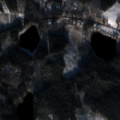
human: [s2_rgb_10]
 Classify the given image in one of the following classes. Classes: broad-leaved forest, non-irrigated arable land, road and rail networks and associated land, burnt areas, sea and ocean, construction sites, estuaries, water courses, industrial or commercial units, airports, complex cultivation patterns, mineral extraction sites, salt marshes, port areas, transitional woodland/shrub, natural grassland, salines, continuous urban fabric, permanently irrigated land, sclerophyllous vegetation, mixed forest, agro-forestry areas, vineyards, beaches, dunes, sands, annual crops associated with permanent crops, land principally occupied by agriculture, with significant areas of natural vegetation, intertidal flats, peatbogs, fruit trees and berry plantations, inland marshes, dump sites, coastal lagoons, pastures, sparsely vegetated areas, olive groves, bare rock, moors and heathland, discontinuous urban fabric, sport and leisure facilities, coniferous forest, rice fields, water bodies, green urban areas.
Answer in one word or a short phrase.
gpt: coniferous forest, mixed forest, transitional woodland/shrub